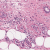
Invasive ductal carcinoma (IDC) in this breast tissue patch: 0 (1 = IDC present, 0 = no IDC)